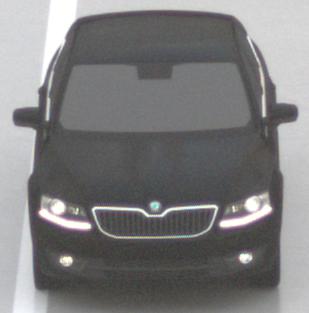
Make: Skoda
Model: Octavia 1.2 TSI
Detailed model: Octavia (III) Limousine
Model produced from: 2013/02
Model produced until: 2015/04
Doors: 5
Color: black
Road condition: wet road
Daytime: sunrise or sunset
Contrast: low contrast